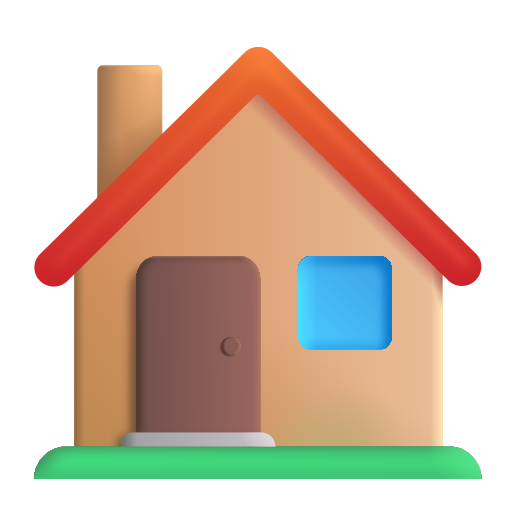
house color